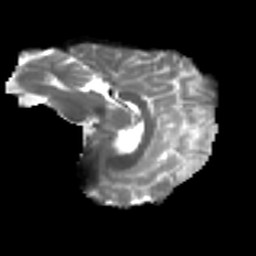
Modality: T2w
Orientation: sagittal
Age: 32
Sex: male
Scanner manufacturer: ge
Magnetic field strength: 3 T
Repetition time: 7.8 s
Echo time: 0.0606 s